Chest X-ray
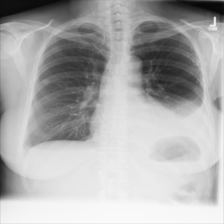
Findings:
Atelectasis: positive
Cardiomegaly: negative
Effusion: positive
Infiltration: negative
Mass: negative
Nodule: negative
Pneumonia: negative
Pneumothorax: negative
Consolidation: negative
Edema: negative
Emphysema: negative
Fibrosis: negative
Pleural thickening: negative
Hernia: negative